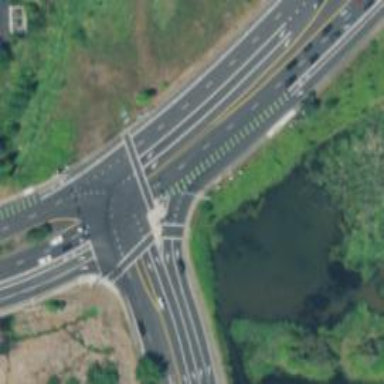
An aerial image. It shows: Footway that serves as traffic island.